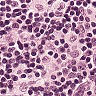
Metastatic tissue present: no